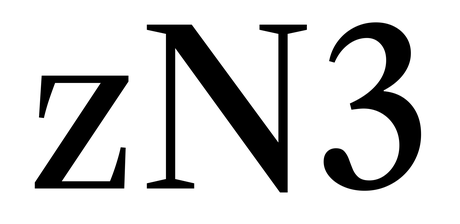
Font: LibreCaslonText_Regular